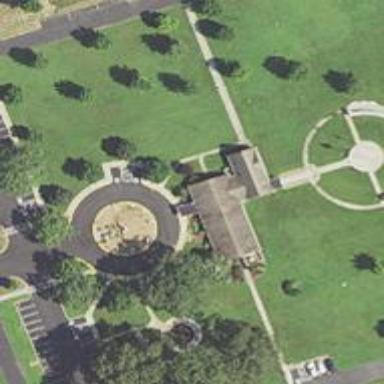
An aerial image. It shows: Memorial site with historic significance.